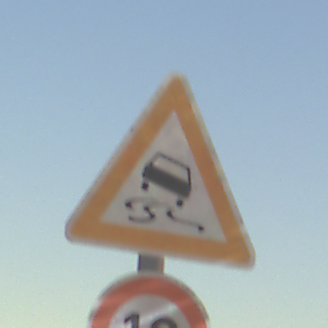
Verkehrszeichen: SchleuderOderRutschgefahr
Zusatzzeichen unten: Geschwindigkeit10
Umgebung: Outdoor, RoadRail
Tageszeit: SunriseSunset
Wetter: PartlyCloudy
Licht: Natural
Jahreszeit: NotSpecified
Kontrast: HighContrast